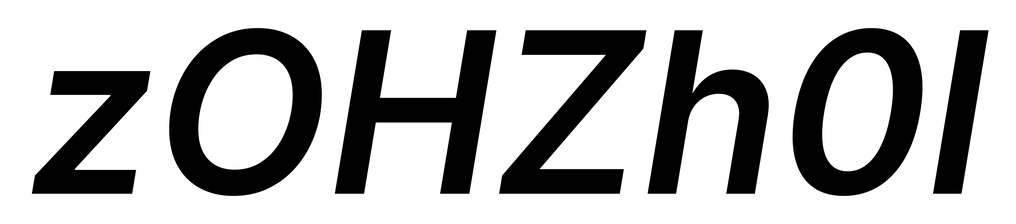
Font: Inter-Italic_SemiBold_Italic